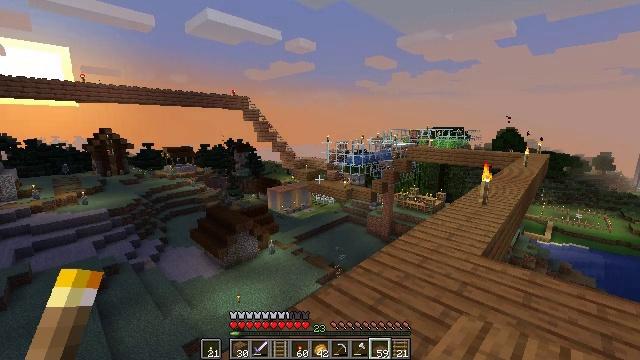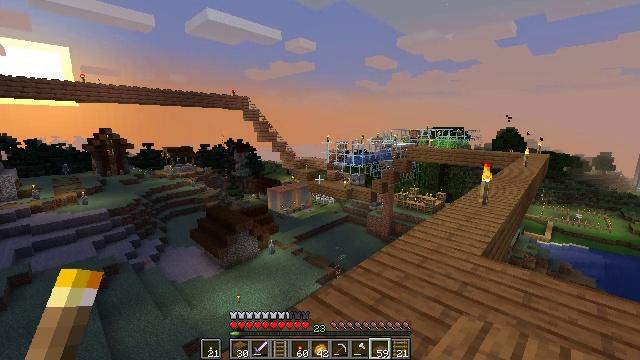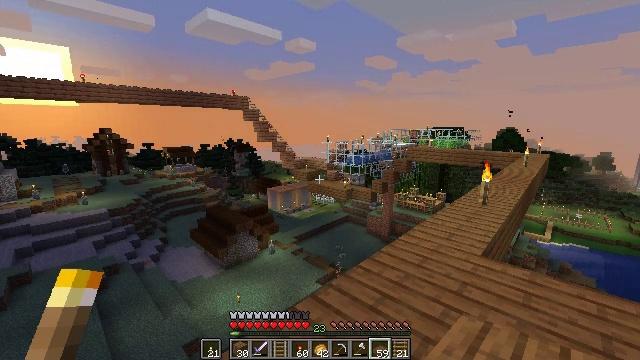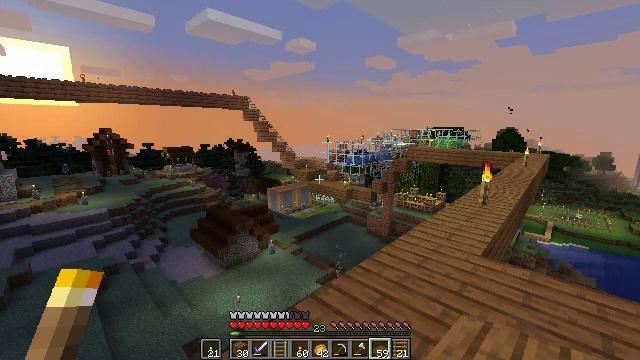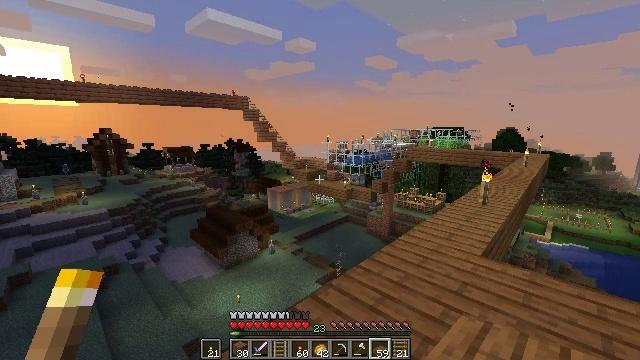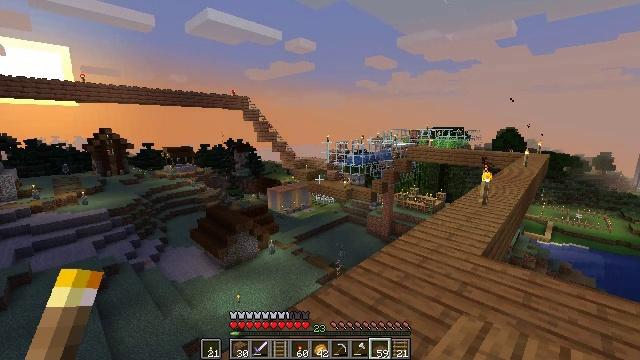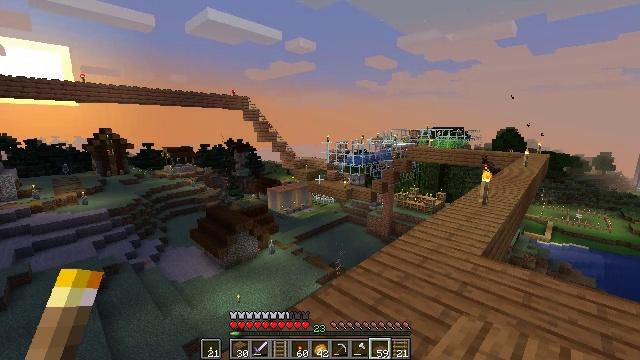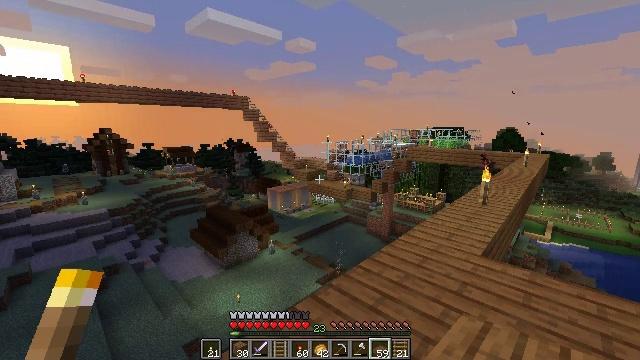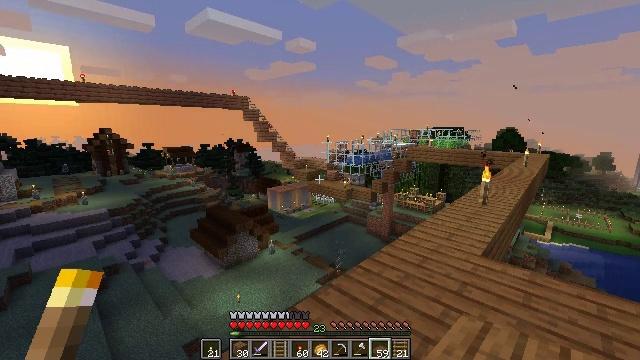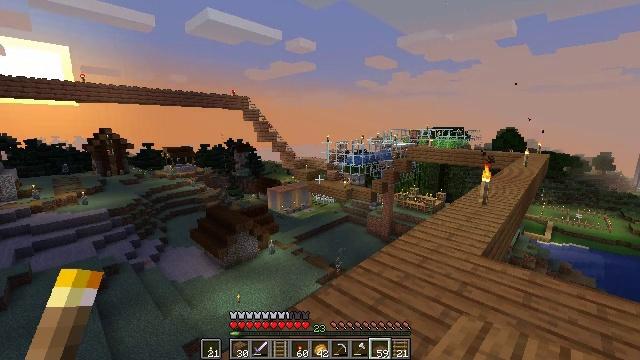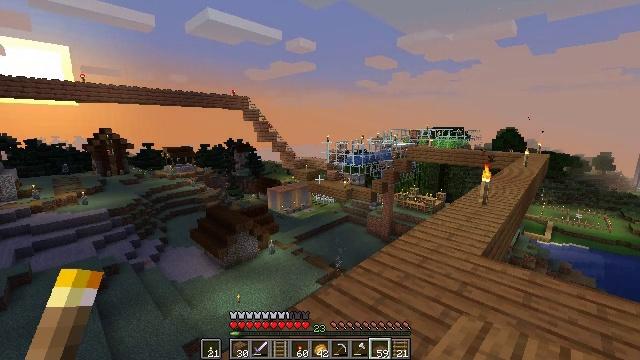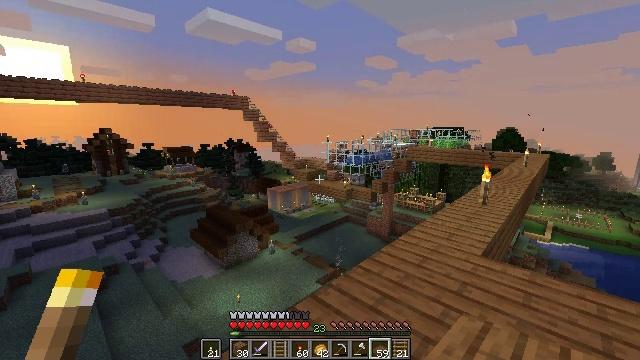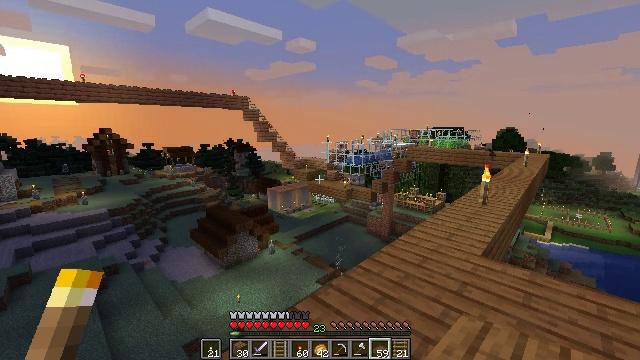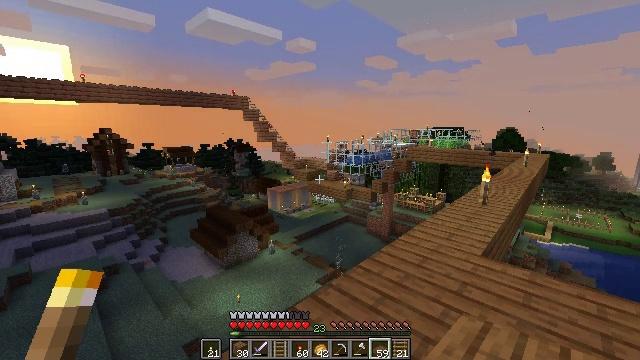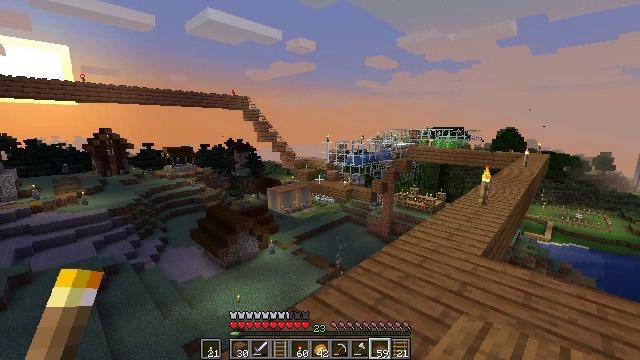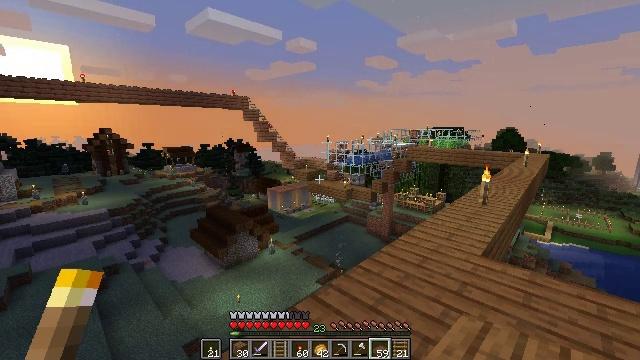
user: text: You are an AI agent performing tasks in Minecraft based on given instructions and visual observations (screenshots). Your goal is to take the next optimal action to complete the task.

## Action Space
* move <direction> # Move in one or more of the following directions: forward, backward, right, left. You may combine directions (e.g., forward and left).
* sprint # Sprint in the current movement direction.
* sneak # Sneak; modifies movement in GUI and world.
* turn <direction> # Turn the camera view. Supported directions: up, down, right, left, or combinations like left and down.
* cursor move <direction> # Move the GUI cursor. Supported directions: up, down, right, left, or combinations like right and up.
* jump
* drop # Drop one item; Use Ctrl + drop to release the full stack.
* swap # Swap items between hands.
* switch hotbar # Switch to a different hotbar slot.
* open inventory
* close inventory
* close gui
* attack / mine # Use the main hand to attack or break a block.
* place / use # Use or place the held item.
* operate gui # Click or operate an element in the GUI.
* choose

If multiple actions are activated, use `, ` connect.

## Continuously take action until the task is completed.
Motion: motion action
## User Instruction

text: Collect rails for building a railway.
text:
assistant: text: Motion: no_op
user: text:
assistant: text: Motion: no_op
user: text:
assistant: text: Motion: no_op
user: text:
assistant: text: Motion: no_op
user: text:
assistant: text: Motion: no_op
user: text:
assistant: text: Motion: no_op
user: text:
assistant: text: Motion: no_op
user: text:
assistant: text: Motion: no_op
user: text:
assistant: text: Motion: no_op
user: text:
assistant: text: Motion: no_op
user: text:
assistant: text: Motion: no_op
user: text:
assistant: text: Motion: no_op
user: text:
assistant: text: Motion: no_op
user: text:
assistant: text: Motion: no_op
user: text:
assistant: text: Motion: no_op
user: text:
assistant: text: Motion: no_op
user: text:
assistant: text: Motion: no_op
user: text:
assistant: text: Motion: no_op
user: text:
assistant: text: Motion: no_op
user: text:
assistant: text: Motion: no_op
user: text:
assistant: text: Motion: no_op
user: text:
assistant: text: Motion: no_op
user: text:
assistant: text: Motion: no_op
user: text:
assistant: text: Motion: no_op
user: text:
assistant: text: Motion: move forward
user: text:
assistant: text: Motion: move forward, turn right and down
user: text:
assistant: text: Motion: move forward
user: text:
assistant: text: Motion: move forward
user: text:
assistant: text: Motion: move forward
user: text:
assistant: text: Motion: turn down